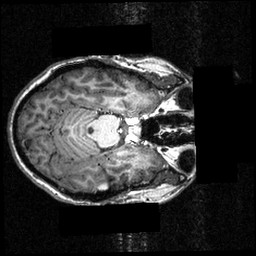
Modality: T1w
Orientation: axial
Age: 16
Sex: female
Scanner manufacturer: siemens
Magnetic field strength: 3.951 T
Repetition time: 1.5 s
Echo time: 0.00335 s